Field crop: maize
Growth stage: 1
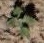
Species: chenopodium